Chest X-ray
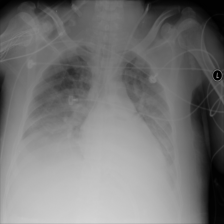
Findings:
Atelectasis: negative
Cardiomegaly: positive
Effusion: positive
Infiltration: negative
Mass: negative
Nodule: negative
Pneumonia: negative
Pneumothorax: negative
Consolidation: negative
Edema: positive
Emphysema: negative
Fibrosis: negative
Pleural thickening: negative
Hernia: negative